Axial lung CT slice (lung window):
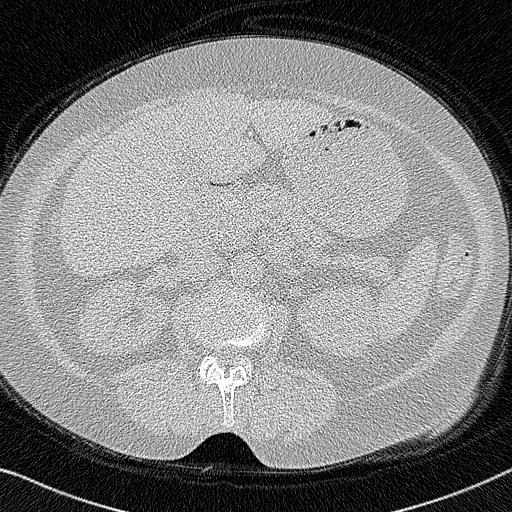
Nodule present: no